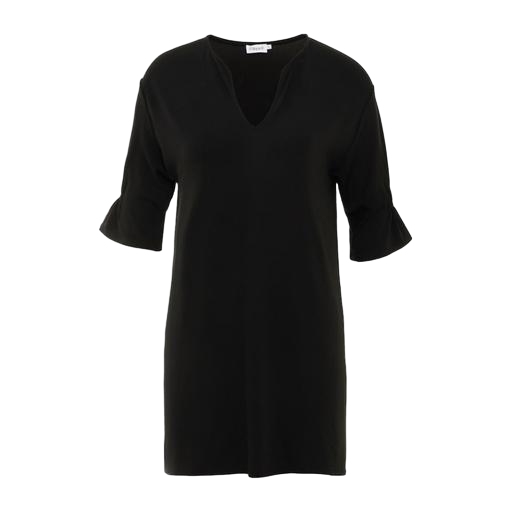
black split-neck tunic, black emily v neck flute sleeve, black three-quarter sleeve tunic, white background